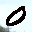
Label: 0